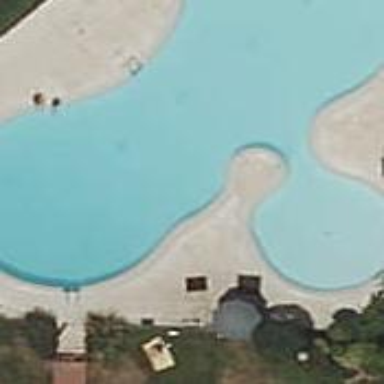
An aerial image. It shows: Swimming pool located in leisure land.